Question: Count the number of objects in the diagram.
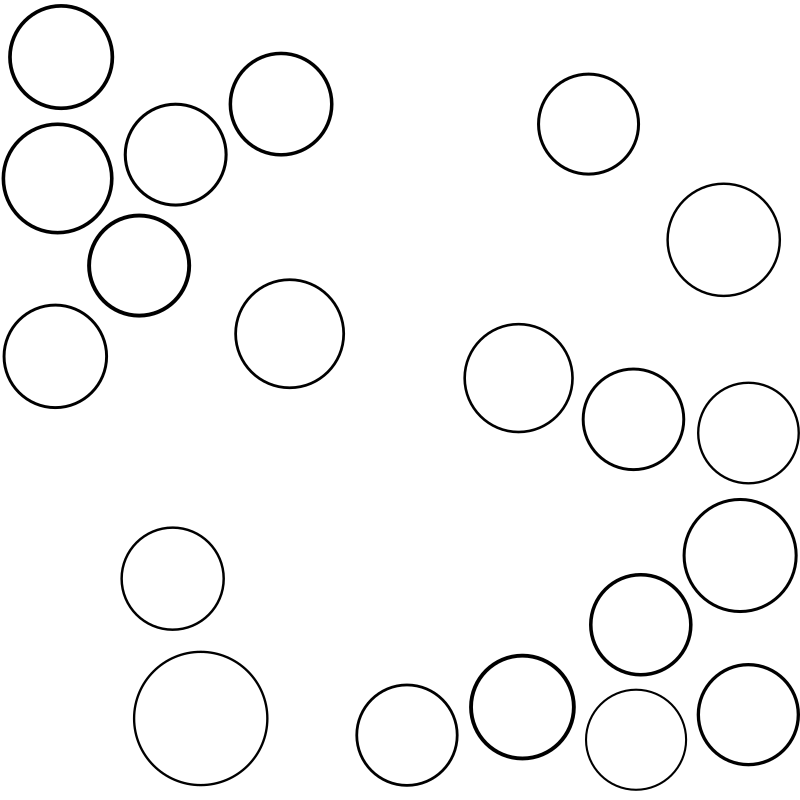
Answer: 20